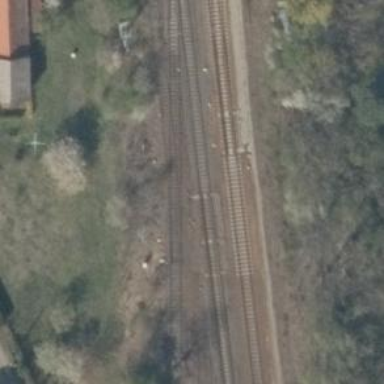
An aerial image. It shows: Railway track with contact lines for electrification.